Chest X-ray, PA view. Patient: 29 years old, sex F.
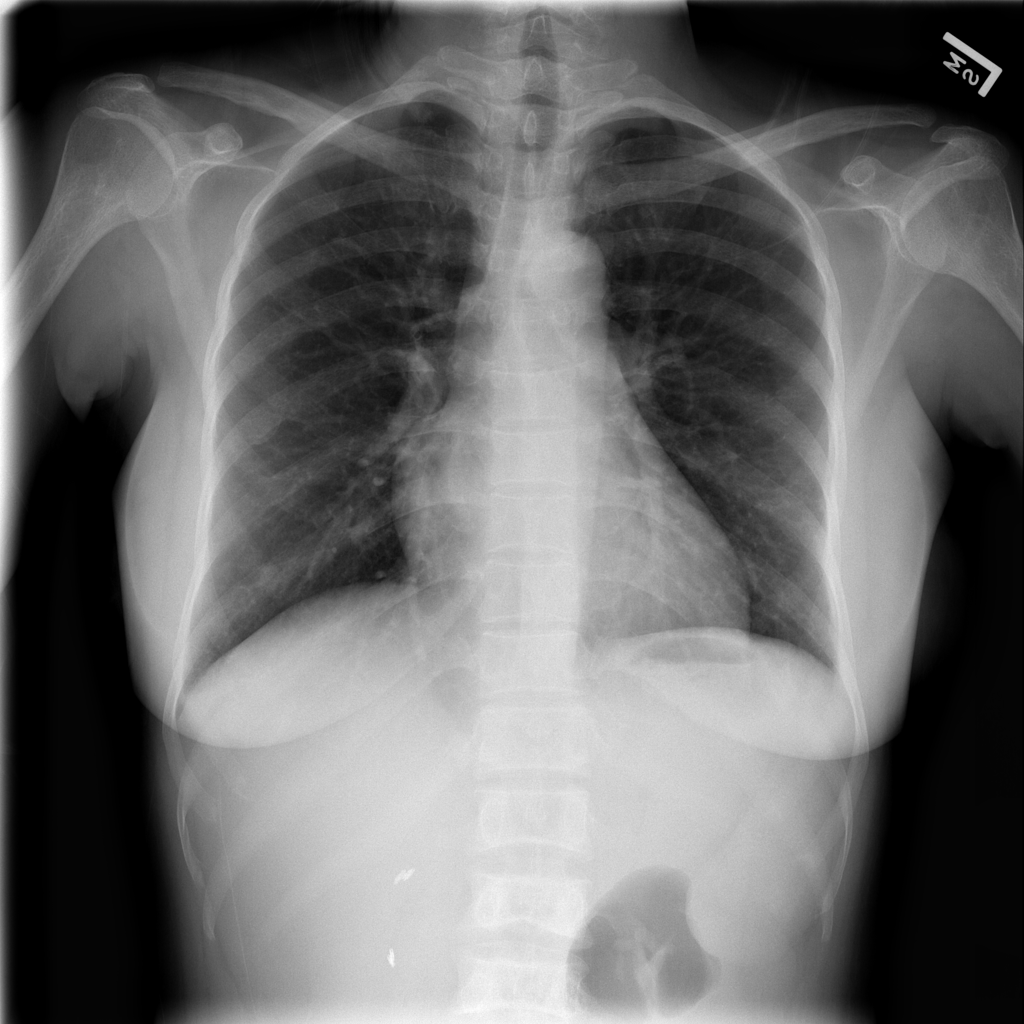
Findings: No Finding